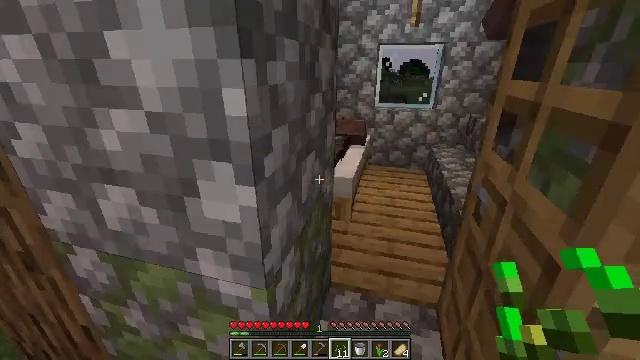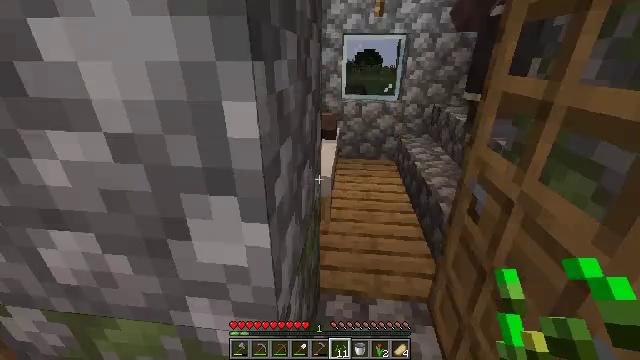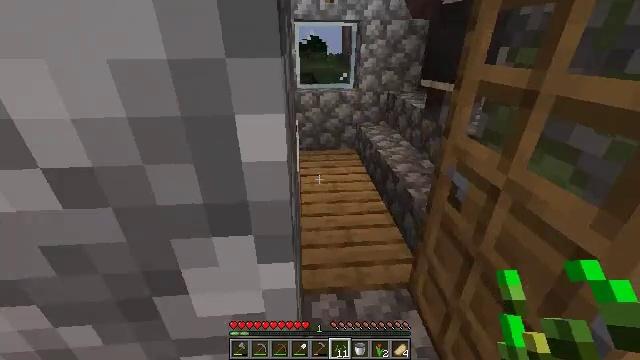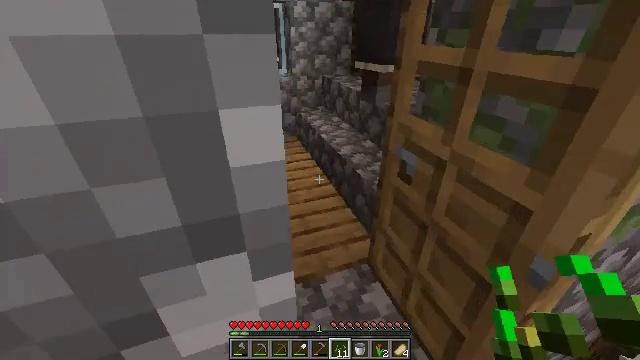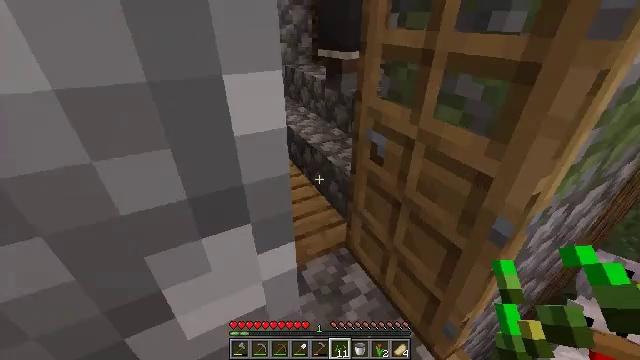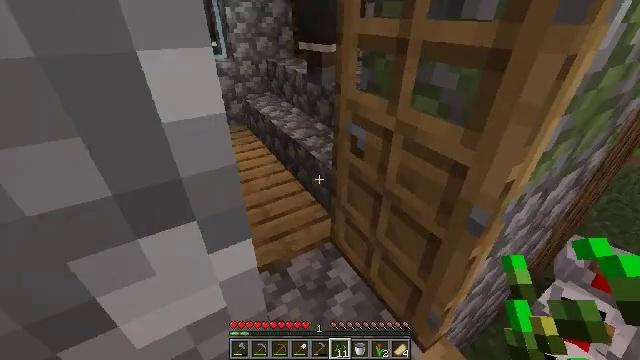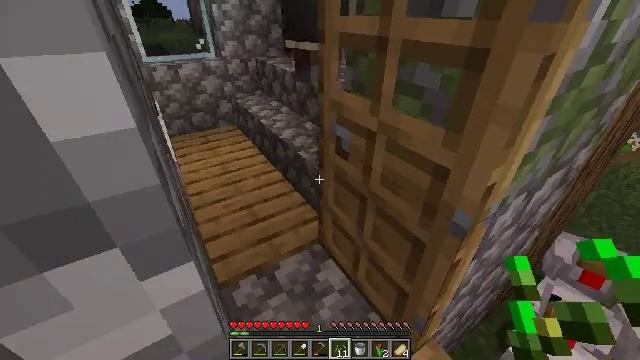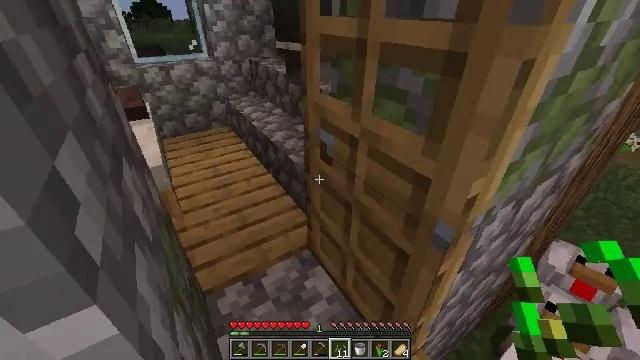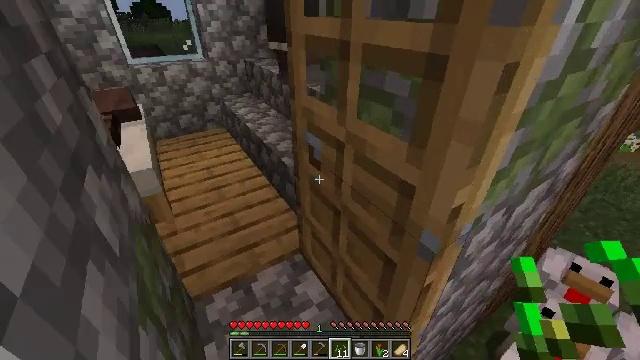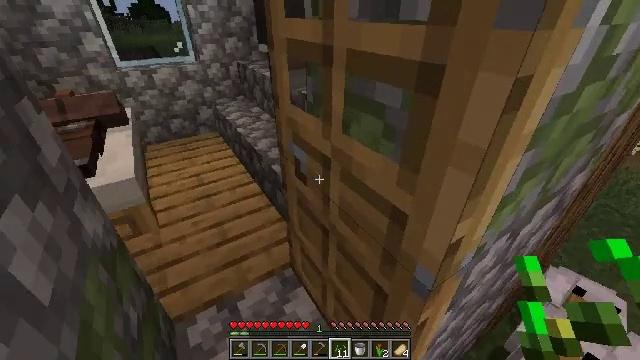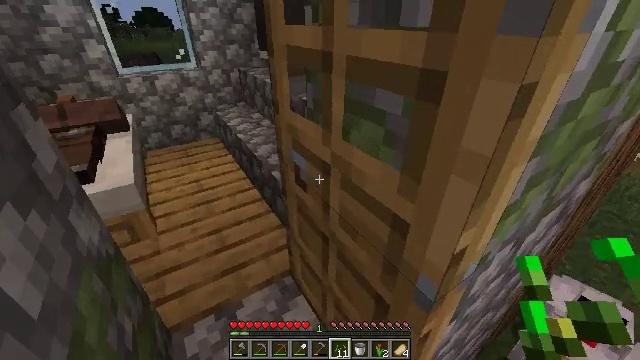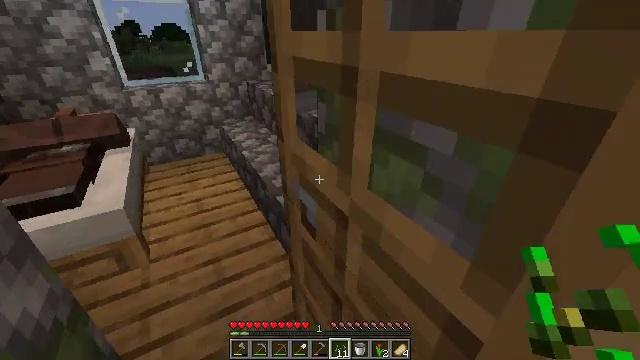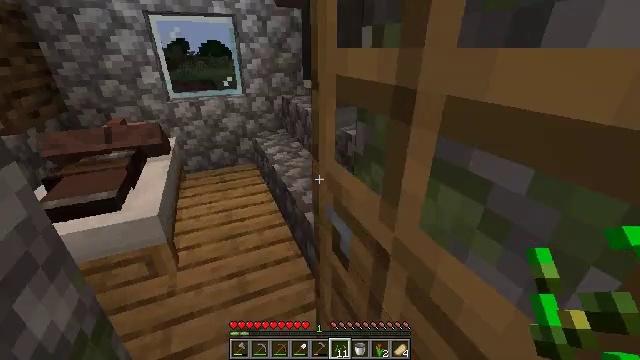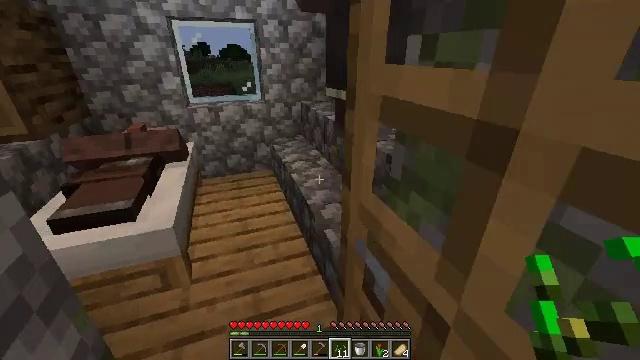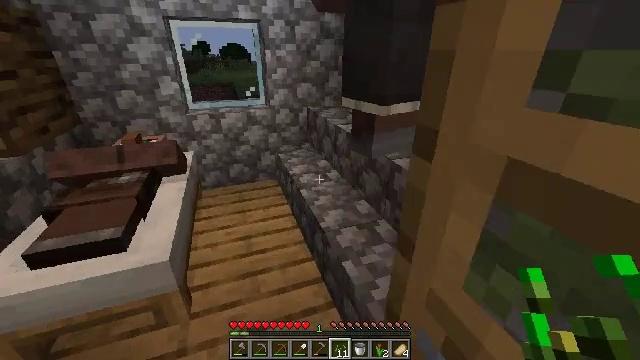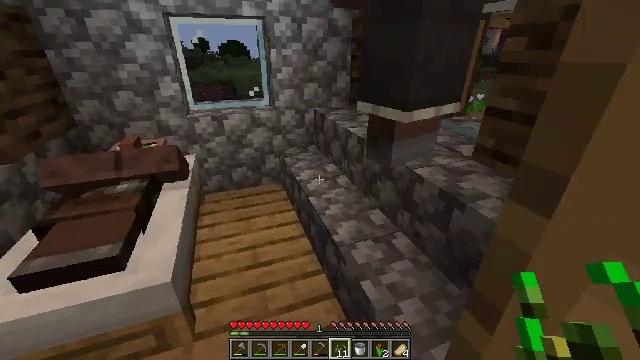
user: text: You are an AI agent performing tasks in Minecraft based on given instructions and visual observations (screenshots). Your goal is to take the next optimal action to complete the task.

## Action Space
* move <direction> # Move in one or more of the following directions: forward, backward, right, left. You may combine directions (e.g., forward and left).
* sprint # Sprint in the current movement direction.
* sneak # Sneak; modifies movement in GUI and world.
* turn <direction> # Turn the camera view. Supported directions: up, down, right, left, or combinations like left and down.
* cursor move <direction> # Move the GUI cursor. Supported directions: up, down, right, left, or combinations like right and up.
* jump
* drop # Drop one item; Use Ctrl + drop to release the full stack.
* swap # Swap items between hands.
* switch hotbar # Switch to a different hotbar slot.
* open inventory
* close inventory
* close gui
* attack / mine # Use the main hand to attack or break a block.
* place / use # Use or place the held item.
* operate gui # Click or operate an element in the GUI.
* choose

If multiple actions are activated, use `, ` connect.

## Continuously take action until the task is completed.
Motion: motion action
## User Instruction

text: Break the oak stairs.
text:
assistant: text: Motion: move forward and move left, turn right and down
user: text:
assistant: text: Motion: move forward and move left, turn right and down
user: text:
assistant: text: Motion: move forward, turn right and down
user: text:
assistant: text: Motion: move forward, turn right and down
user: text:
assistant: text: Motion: move forward, turn right and down
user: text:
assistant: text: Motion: move forward, turn right
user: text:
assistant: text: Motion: move forward
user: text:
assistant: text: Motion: move forward
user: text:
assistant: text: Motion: move forward
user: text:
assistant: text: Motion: move forward, turn up
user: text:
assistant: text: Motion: move forward, turn left and up
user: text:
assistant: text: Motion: move forward, turn left and up
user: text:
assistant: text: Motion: move forward, turn left
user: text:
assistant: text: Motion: move forward and move left
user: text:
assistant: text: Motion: move forward and move left
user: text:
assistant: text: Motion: move forward and move left, turn right and down
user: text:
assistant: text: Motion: move forward and move left, turn right and down
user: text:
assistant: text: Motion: move forward and move left, turn right
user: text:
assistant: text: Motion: move forward and move left
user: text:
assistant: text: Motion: move forward and move left
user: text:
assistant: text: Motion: move forward and move left
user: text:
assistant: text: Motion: move forward and move left
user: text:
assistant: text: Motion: move left, turn right
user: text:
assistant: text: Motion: move left, turn right
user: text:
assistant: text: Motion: move left, turn right
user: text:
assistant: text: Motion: move left, turn right and up
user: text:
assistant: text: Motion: move back and move left, turn right and up
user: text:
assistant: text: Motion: move back and move left
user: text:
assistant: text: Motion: move back and move left
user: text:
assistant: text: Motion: move back and move left